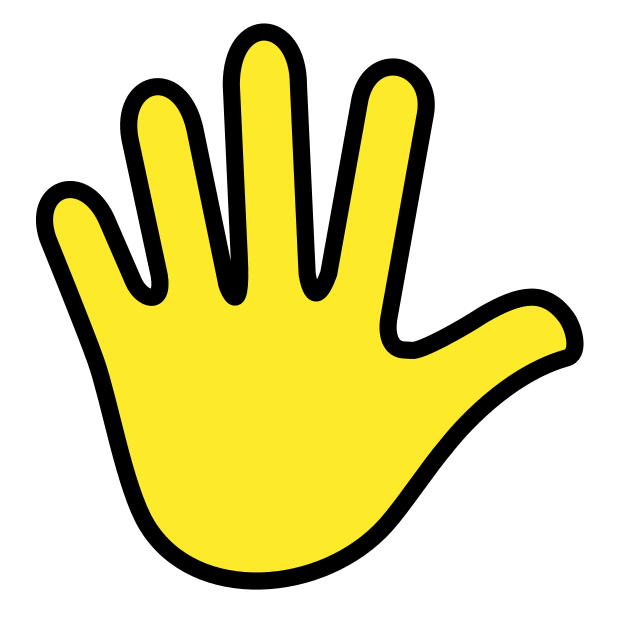
hand with fingers splayed